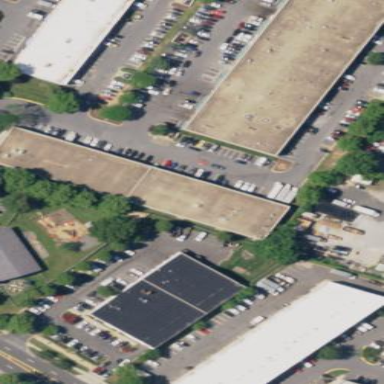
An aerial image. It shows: Commercial building.